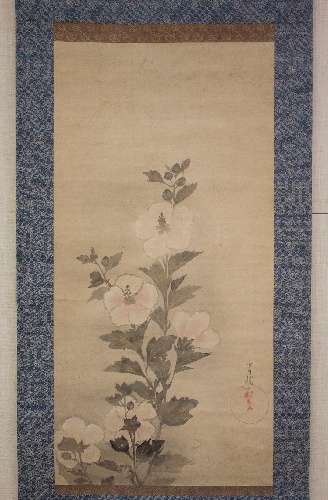
Artist: Tawaraya Sōtatsu
Artist bio: Japanese, ca. 1570–ca. 1640
Date: 17th century
Object type: Hanging scroll
Classification: Paintings
Medium: Hanging scroll; ink and color on paper
Culture: Japan
Period: Edo period (1615–1868)
Dimensions: Image: 35 in. × 17 1/4 in. (88.9 × 43.8 cm)
Overall with mounting: 70 1/2 × 23 1/8 in. (179.1 × 58.7 cm)
Overall with knobs: 70 1/2 × 24 3/4 in. (179.1 × 62.9 cm)
Department: Asian Art
Credit line: H. O. Havemeyer Collection, Bequest of Mrs. H. O. Havemeyer, 1929
Accession year: 1929
Repository: Metropolitan Museum of Art, New York, NY
Tags: Flowers